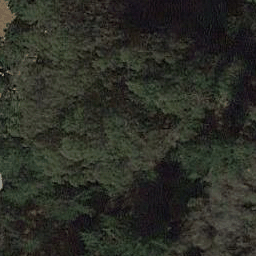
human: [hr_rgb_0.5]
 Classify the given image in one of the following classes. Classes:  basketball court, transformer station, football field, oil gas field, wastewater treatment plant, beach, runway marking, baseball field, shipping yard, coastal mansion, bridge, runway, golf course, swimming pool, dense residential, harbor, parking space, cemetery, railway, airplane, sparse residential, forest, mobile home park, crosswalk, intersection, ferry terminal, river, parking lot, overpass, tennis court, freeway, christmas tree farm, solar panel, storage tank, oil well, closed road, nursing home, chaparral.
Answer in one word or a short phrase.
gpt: forest